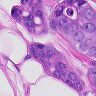
Metastatic tissue present: yes